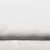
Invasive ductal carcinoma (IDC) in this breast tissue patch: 0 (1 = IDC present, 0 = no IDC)